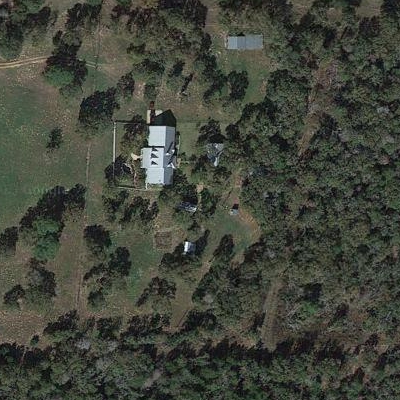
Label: eForest